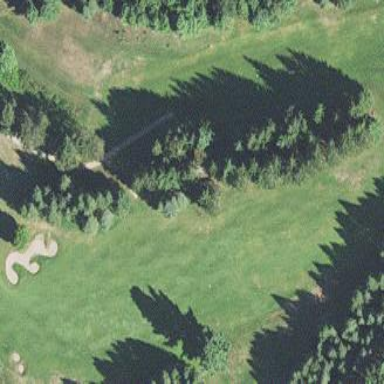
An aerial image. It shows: Grassy area designated as golf fairway.